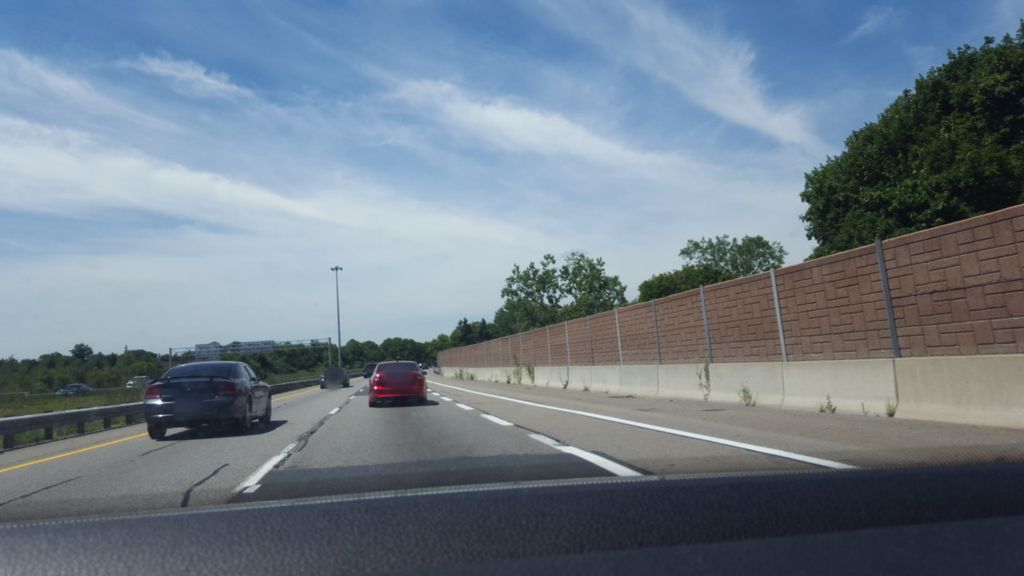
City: hamilton